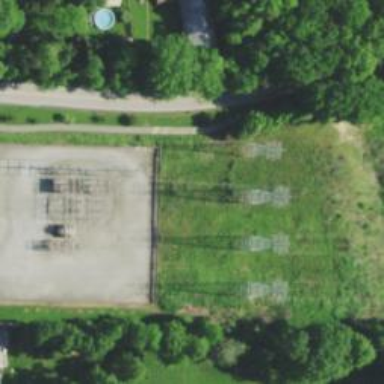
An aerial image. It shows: Lattice structure tower used for power transmission.